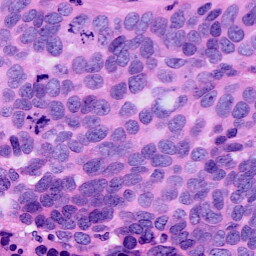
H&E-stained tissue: Ovarian